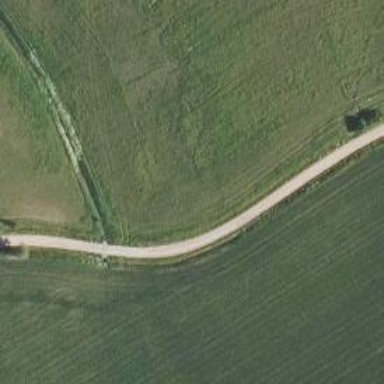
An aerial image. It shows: Unclassified road.